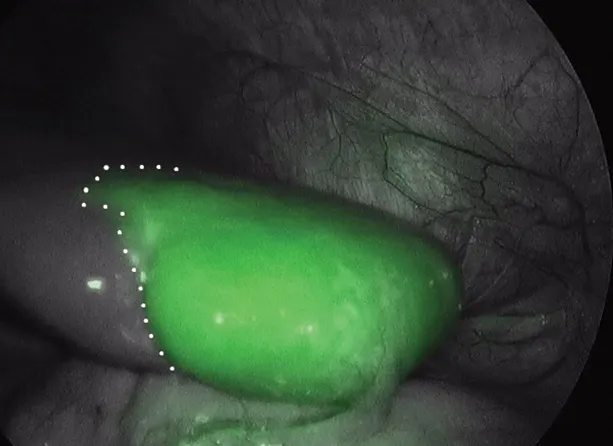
Intraoperative image after arterial clamping. Image under near infrared light. To the right of the dotted line, inferolateral pole of the spleen. It shows fluorescence since arterial vascularization in this portion is preserved. To the left of the dotted line, supero-medial pole. It does not show fluorescence as the superior splenic artery, which supplies arterial irrigation to this portion, has been clamped.
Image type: ophthalmic_imaging (ophthalmic_angiography)